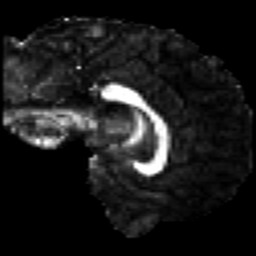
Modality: FA
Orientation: sagittal
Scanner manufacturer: siemens
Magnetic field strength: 3 T
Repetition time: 7.8 s
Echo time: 0.09 s